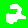
Digit: 2